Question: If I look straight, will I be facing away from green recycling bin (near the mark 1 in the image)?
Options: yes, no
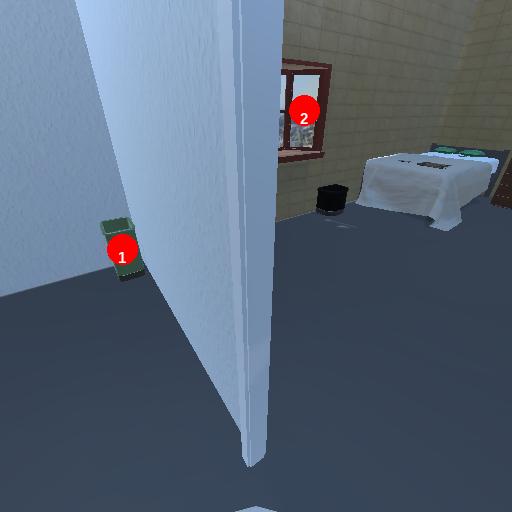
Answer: yes